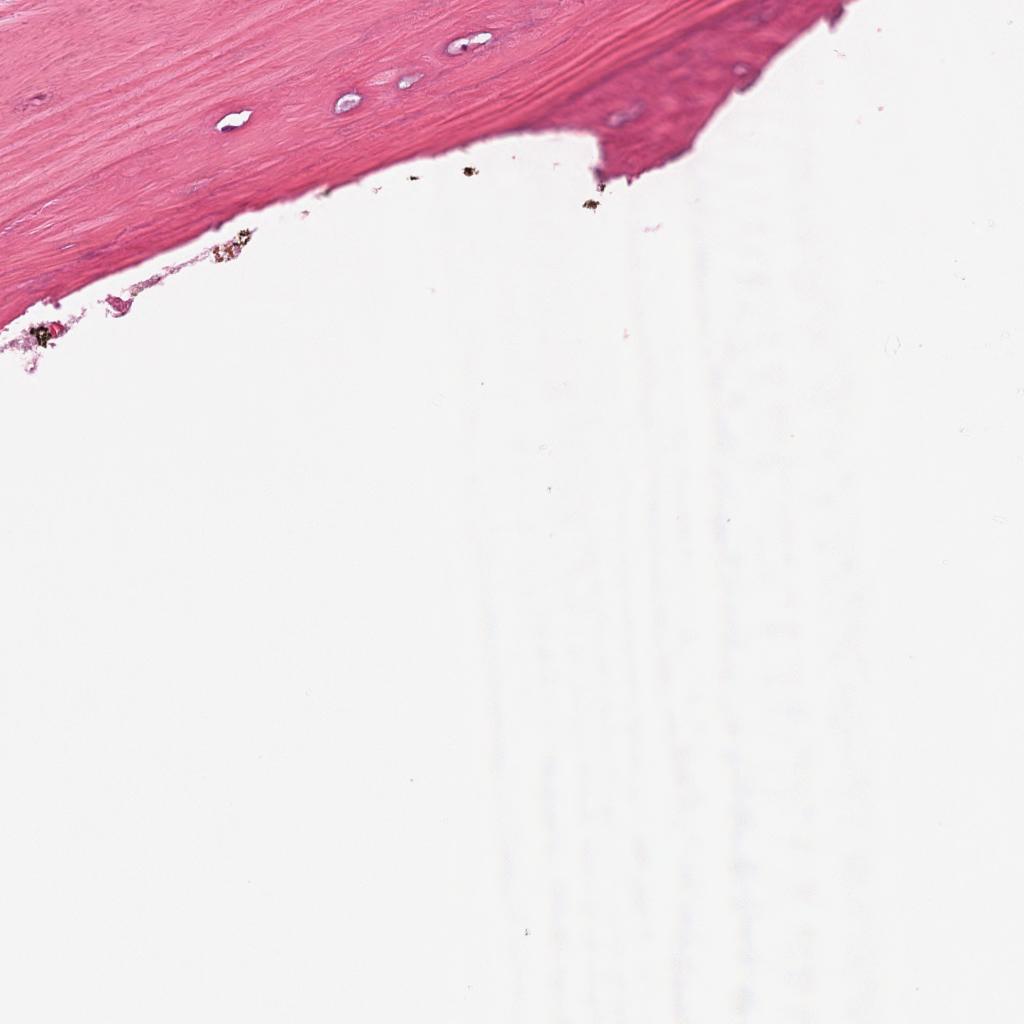
Label: Non-Tumor